Question: I'm using gdiplus to "stroke" a textout. In certain circumstances, we see a "spike" appearing on the top or bottom of the graphic, and I'm not really sure why. We can minimize this by adjusting stroke width and font size, but thats not a good solution. I'm hoping someone can explain the problem to me.

And the code sample generating this 4, its outline, and the spike (unintentional)
'''
GraphicsPath path(FillModeWinding);
path.AddString(text,wcslen(text),&fontFamily,StateInfo.TheFont.TheWeight,(REAL)minSize,PointF((REAL)ptStart.x, (REAL)ptStart.y),&sf);
// Draw the outline first
if (StateInfo.StrokeWidth > 0) {
Gdiplus::Color strokecolor(GetRValue(StateInfo.StrokeColor), GetGValue(StateInfo.StrokeColor), GetBValue(StateInfo.StrokeColor));
Pen pen(strokecolor,(REAL)StateInfo.StrokeWidth);
graphics.SetSmoothingMode(Gdiplus::SmoothingModeAntiAlias);
graphics.SetPixelOffsetMode(Gdiplus::PixelOffsetModeHighQuality);
graphics.DrawPath(&pen, &path);
}
// Draw the text by filling the path
graphics.FillPath(&solidBrush, &path);
'''
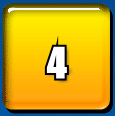
Answer: Use <URL>.